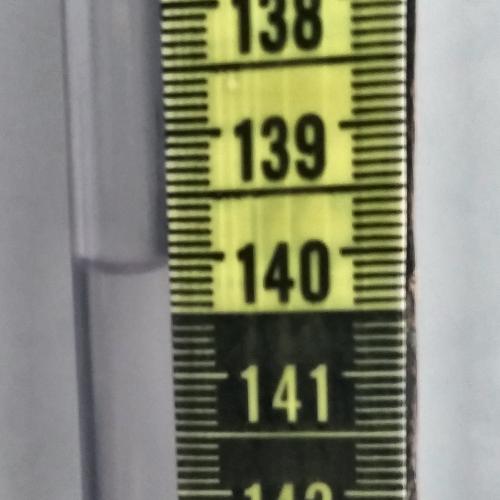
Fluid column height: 140.1 cm